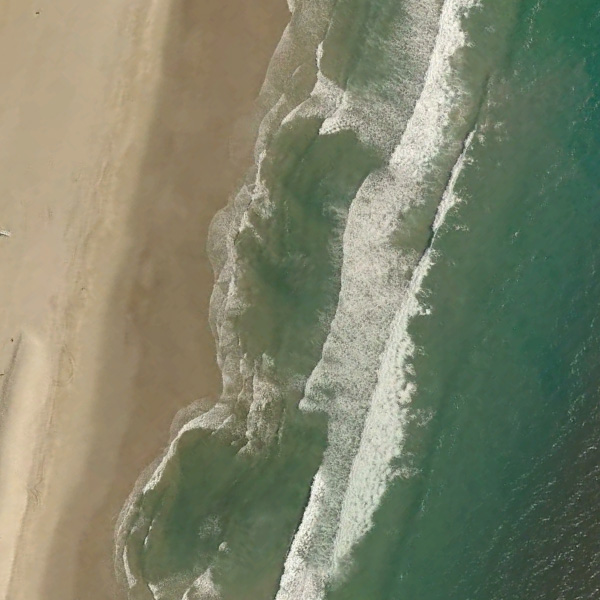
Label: Beach